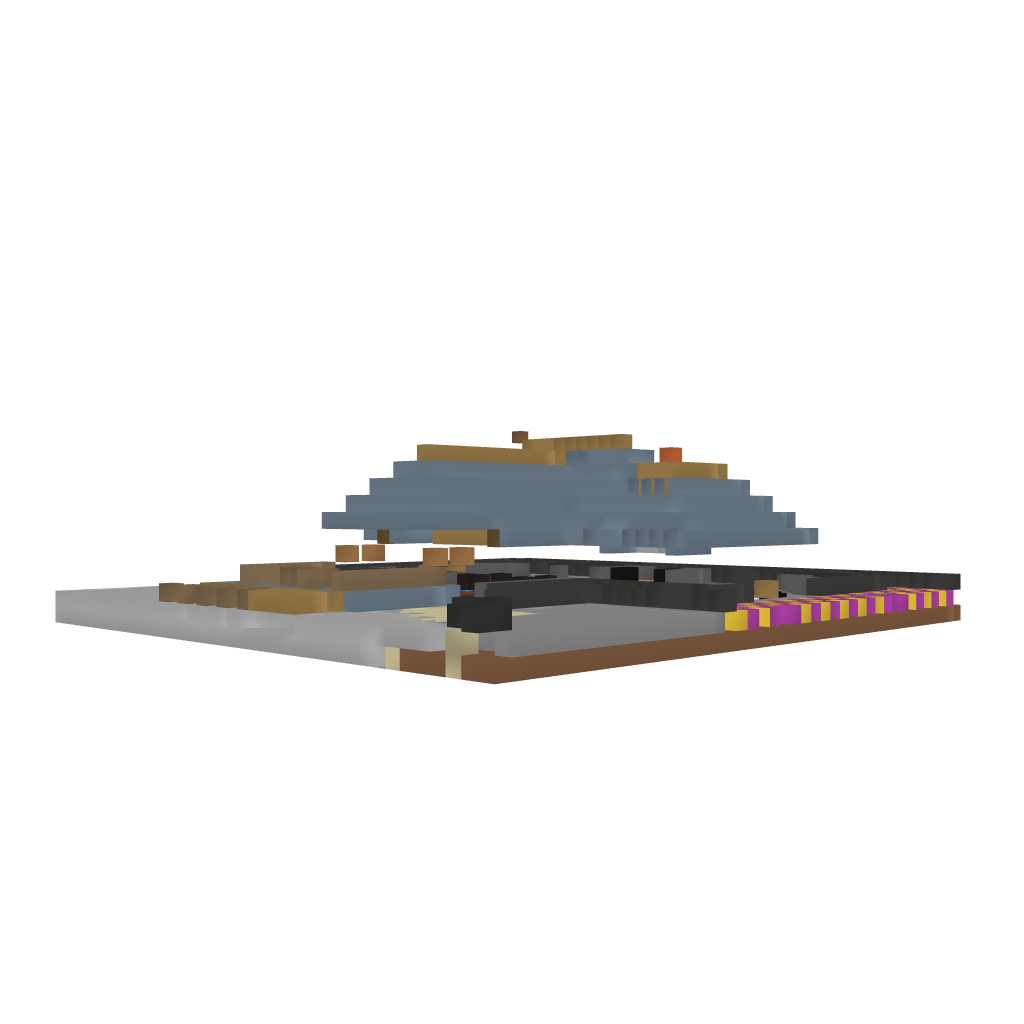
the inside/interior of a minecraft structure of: GaymerMansion